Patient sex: M
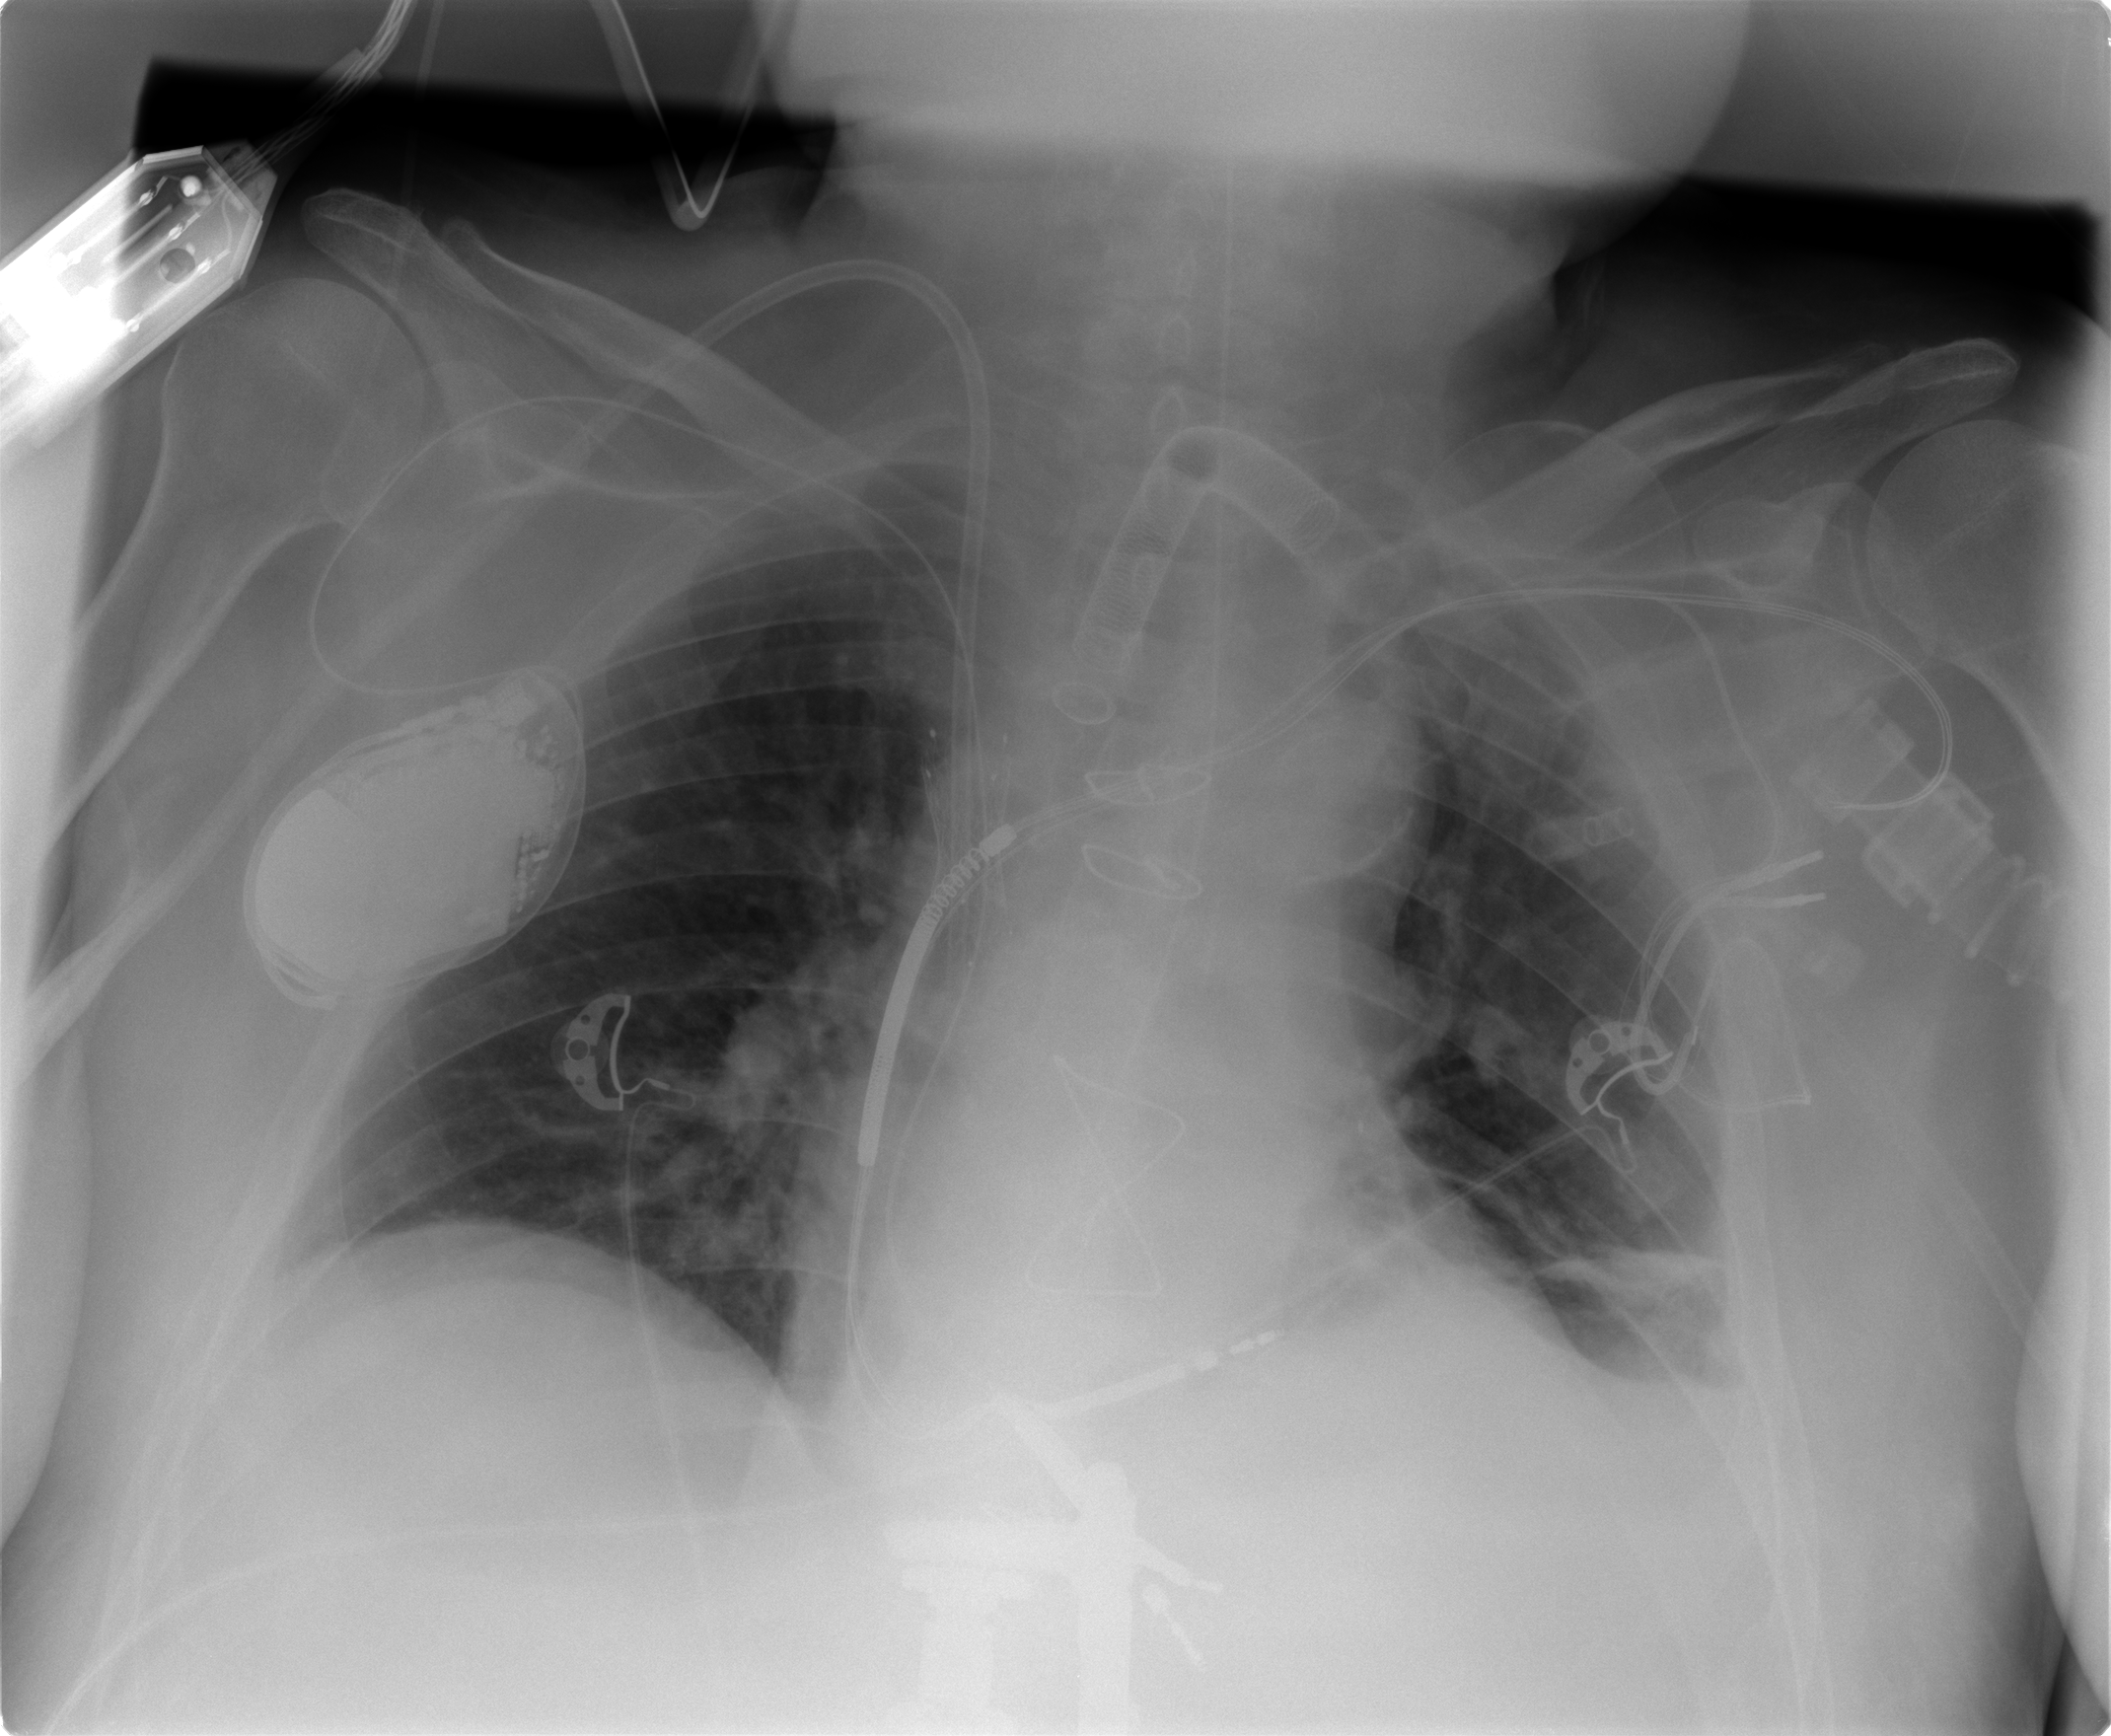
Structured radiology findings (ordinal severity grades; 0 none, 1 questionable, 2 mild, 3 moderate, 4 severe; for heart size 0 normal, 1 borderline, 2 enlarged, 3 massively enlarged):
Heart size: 2
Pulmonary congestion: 1
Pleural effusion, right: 0
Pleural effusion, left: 2
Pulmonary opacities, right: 0
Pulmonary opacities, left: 1
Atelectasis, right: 1
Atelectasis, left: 2